Question: What is the second player's name?
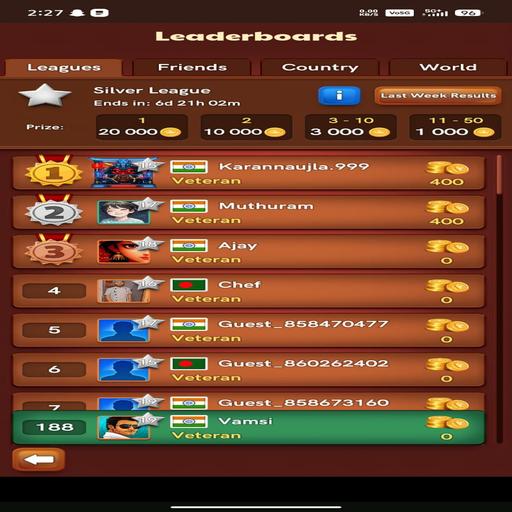
Answer: Muthuram